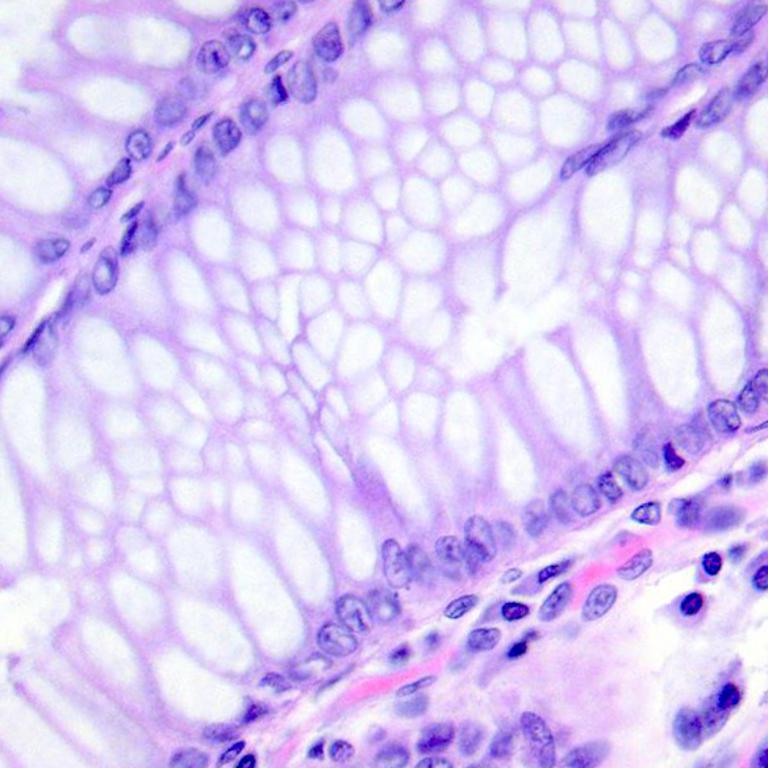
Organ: colon
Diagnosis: benign